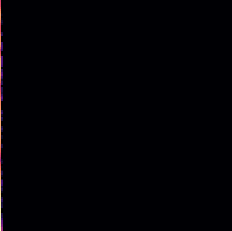
Sound class: Fire crackling